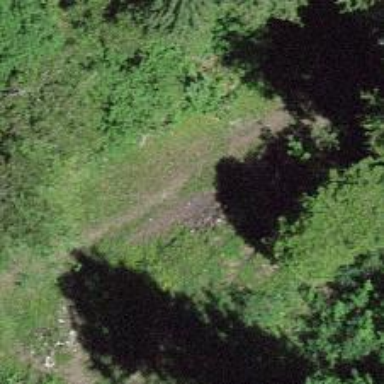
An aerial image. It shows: Path.